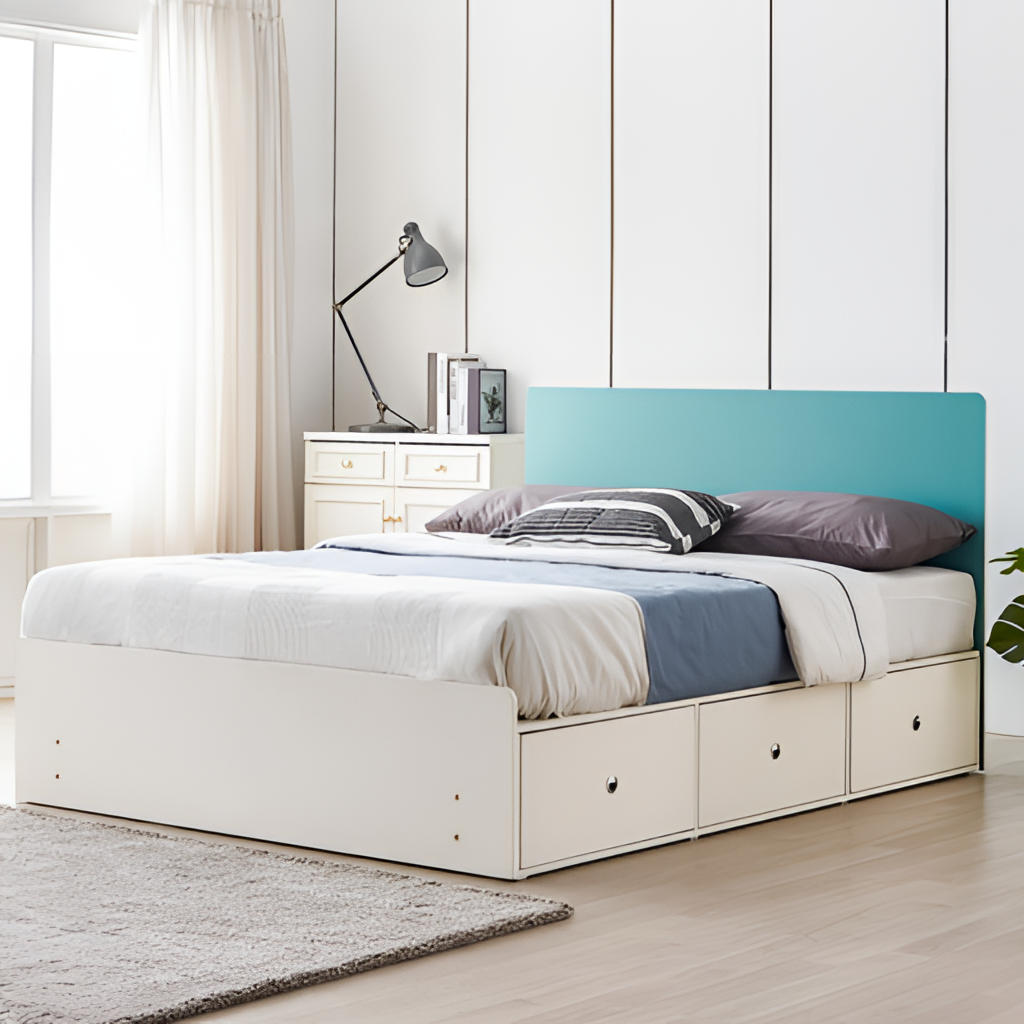
white wood bed, bedroom, white paint wallpaper, with solid pattern, wood flooring, with plank pattern, contemporary